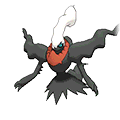
Pok\u00e9mon: darkrai